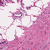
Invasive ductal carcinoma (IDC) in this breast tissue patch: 0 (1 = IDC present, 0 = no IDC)